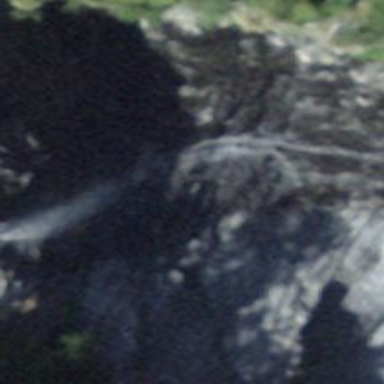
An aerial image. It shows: Beautiful waterfall.